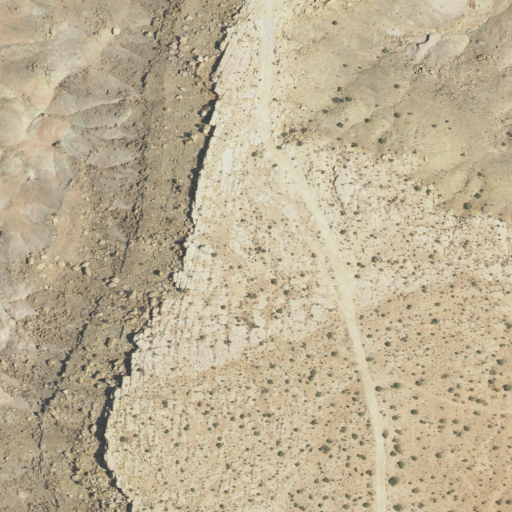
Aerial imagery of ridge(s) in Utah named Yellow Rock Point containing shrub and barren land